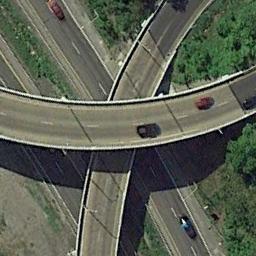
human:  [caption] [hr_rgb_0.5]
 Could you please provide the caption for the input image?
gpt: Two overpasses and a road cross here .

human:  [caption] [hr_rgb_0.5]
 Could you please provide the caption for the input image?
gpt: The overpass is over the roads on the green space .

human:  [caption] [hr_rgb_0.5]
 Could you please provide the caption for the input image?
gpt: The overpass is next to some trees with some cars .

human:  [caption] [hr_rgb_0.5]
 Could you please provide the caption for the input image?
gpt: Several cars are on the overpass .

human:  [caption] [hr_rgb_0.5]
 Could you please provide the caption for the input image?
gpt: There are some green trees beside the overpass .